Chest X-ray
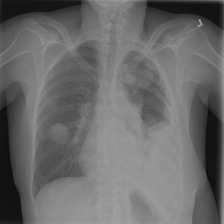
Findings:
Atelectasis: negative
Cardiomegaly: negative
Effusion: positive
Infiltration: negative
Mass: positive
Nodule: negative
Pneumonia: negative
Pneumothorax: negative
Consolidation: negative
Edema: negative
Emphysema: negative
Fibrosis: negative
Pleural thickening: negative
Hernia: negative